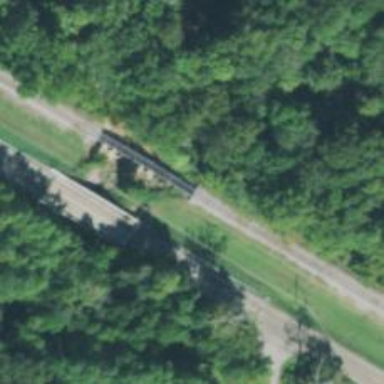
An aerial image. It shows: Bridge over railway line.